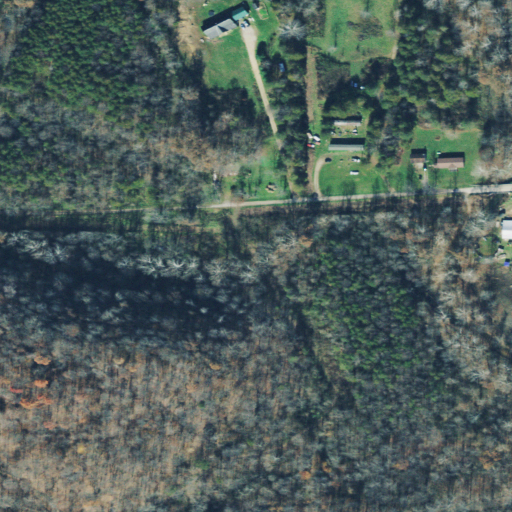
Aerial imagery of valley in Ohio named Perdue Hollow containing deciduous forest, open development, pasture, mixed forest, evergreen forest, low intensity development, and medium intensity development